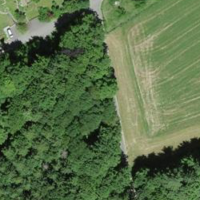
EUNIS habitat code: 44
Species observed at this site:
Lamium galeobdolon